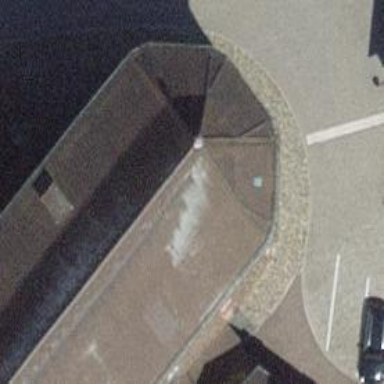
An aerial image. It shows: Part of building.